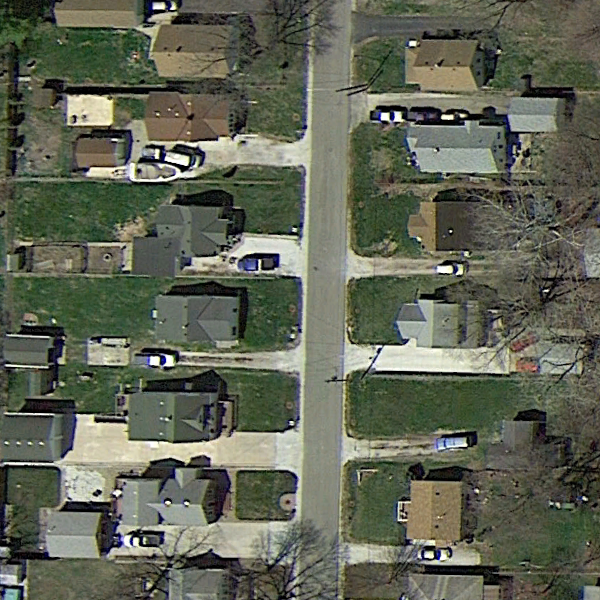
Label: MediumResidential